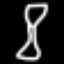
Label: hourglass